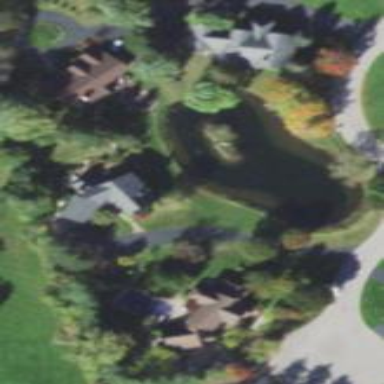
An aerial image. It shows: Peaceful pond surrounded by nature.